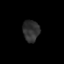
Tissue: prostate
Cell type: T cells
Senescence score: 0.7361
Nuclear area (px): 346
Mean DAPI intensity: 47.37